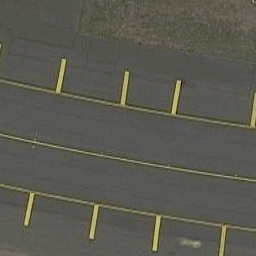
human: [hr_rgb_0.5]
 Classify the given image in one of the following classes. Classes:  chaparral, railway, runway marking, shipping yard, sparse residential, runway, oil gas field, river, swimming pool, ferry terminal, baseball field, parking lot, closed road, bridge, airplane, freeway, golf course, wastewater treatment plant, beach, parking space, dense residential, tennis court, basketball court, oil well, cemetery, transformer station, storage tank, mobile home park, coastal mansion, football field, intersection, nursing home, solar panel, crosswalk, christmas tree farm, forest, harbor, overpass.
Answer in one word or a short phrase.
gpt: runway marking